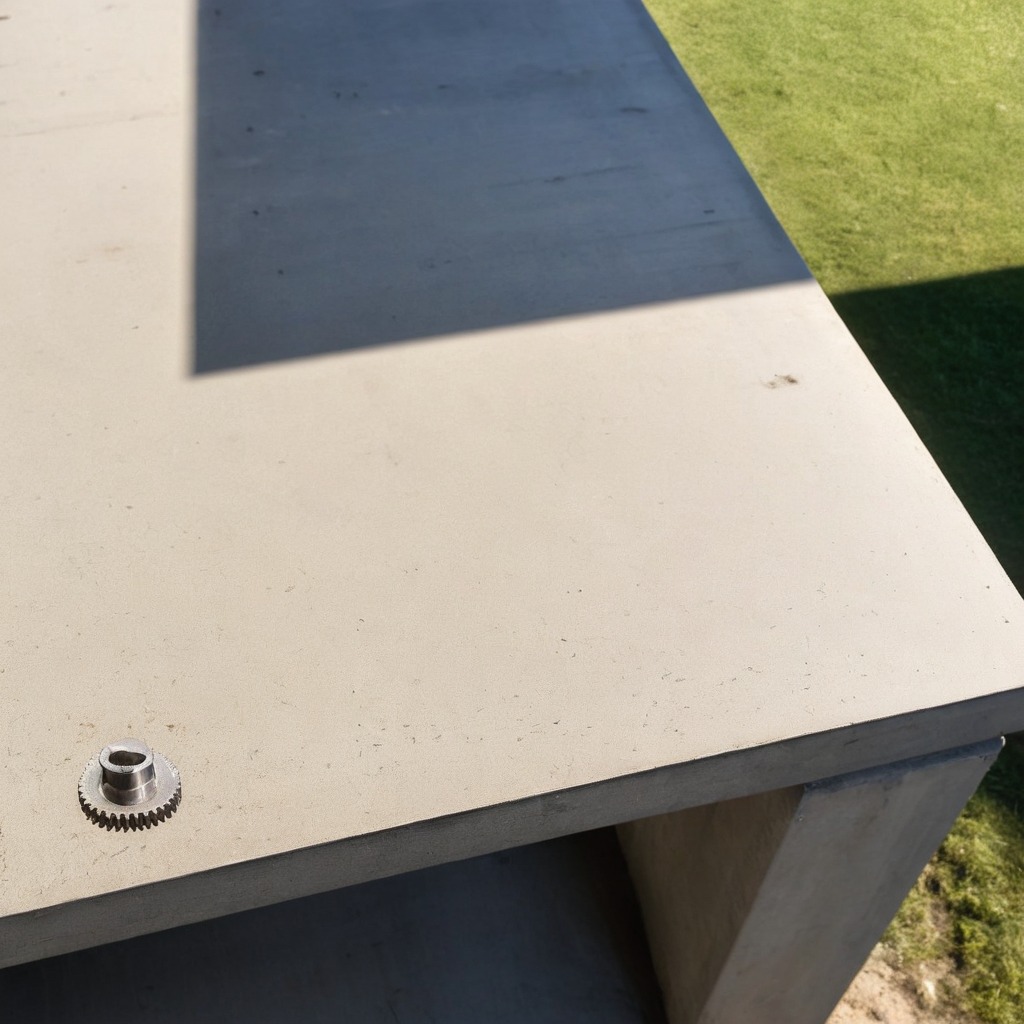
A steel gear with teeth is lying on the concrete workbench in an outdoor bricklaying area.